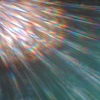
Label: sunburn